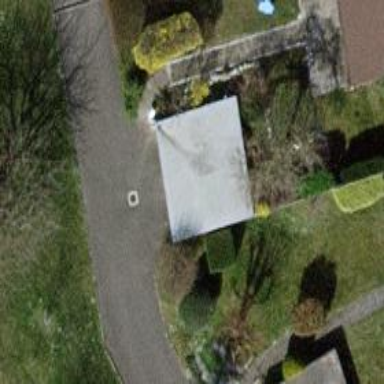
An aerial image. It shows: Garage.